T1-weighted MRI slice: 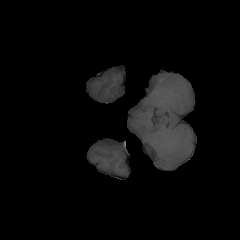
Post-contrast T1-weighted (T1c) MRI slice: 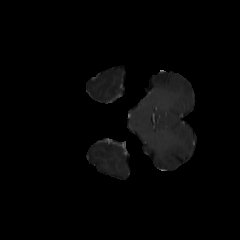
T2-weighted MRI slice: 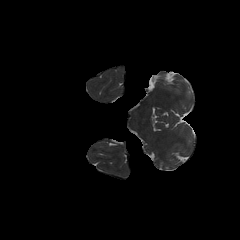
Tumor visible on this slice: no